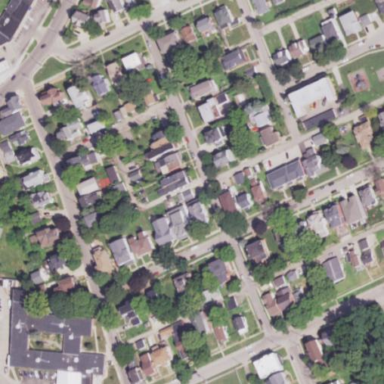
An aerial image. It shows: Residential area composed of single-family homes.